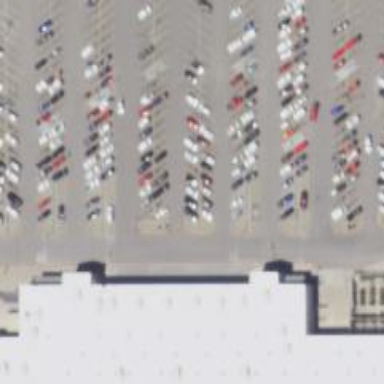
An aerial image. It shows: Parking area.